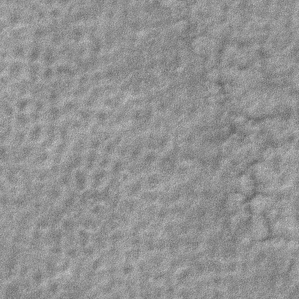
Label: frost